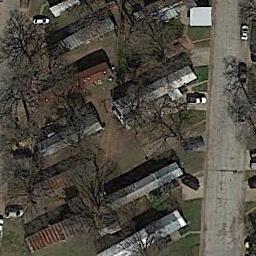
Label: residential